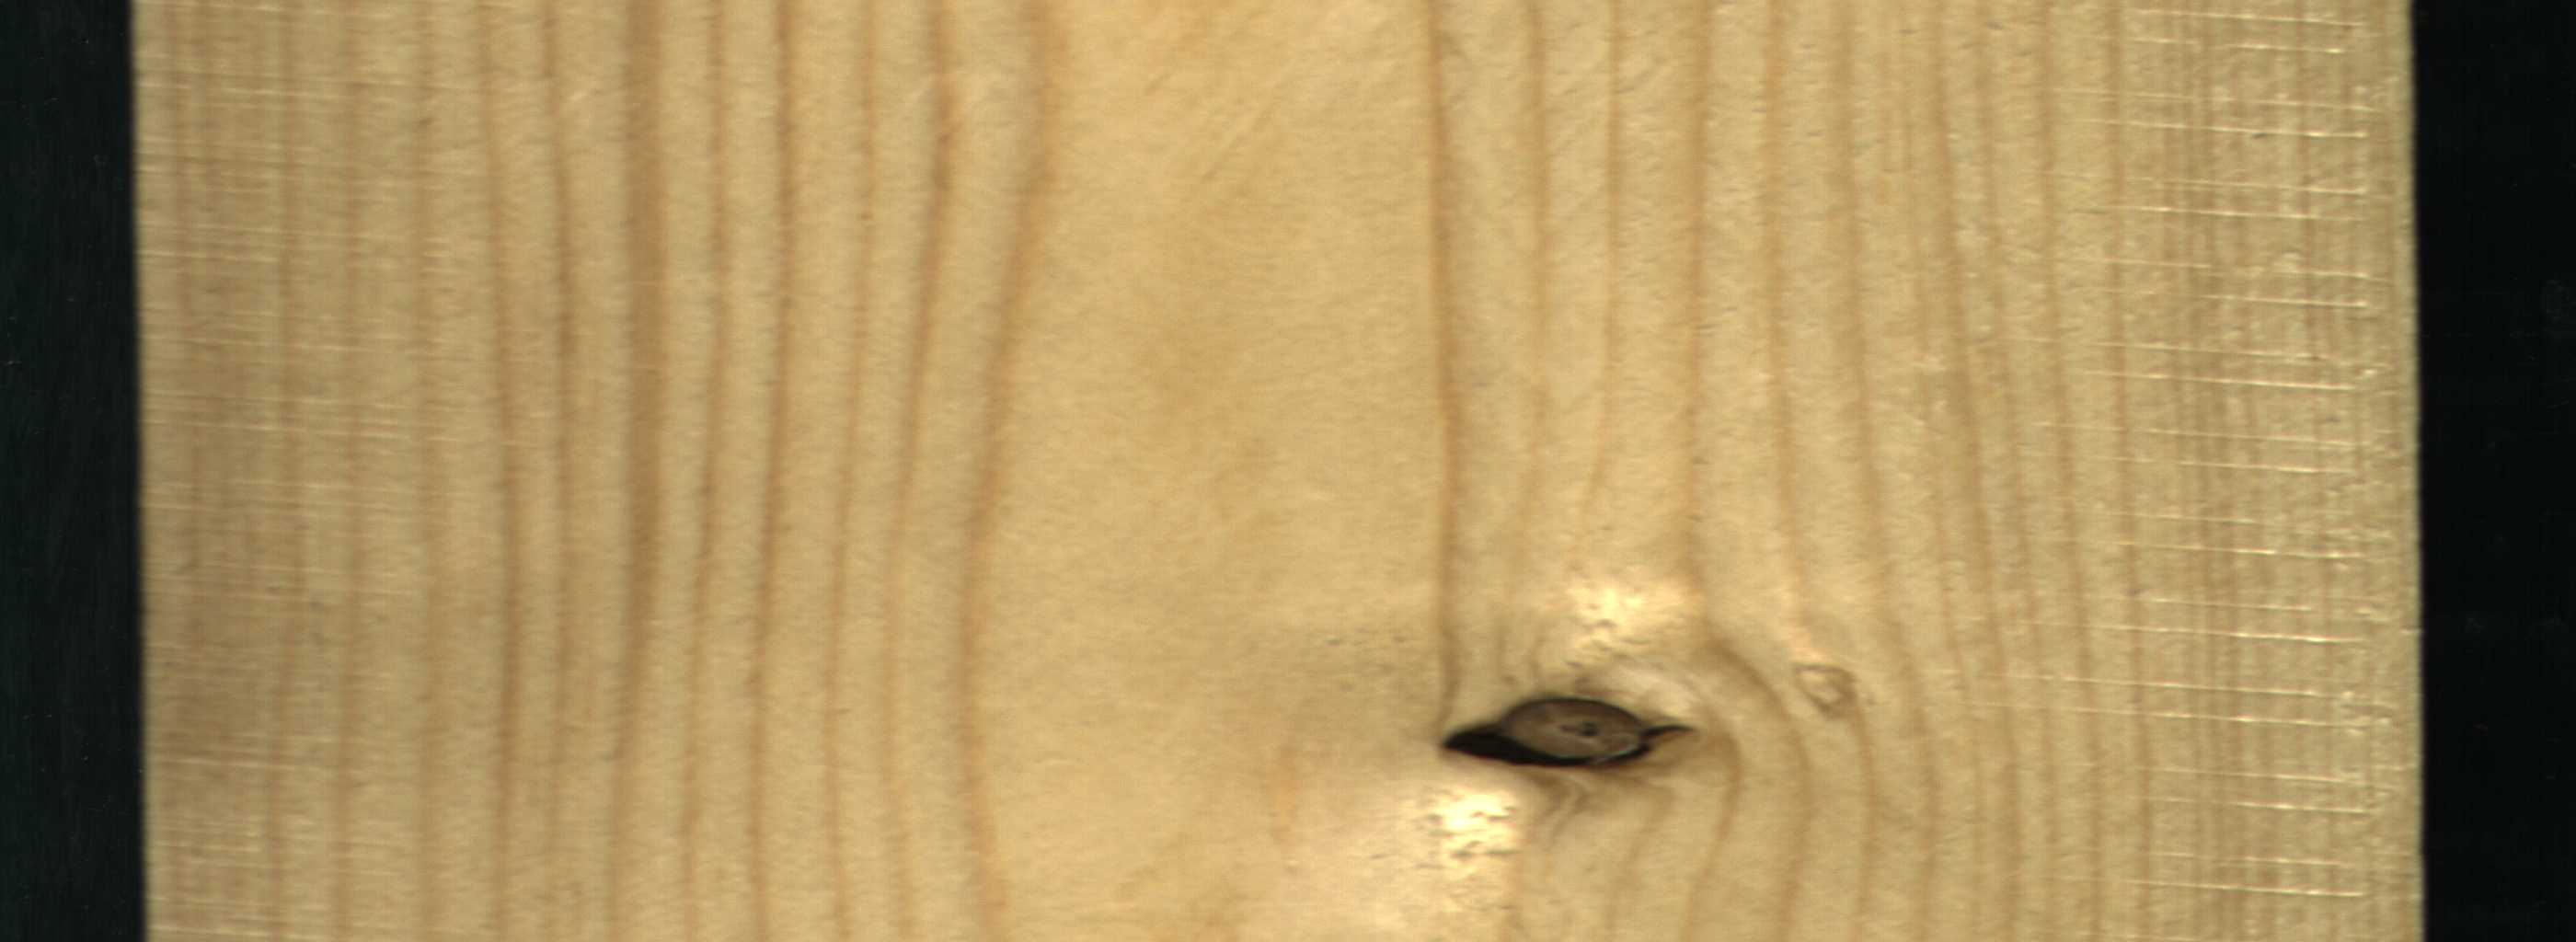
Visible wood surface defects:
Dead_Knot